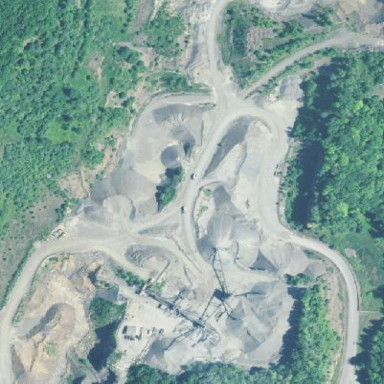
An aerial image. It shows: Quarry area that is man-made.